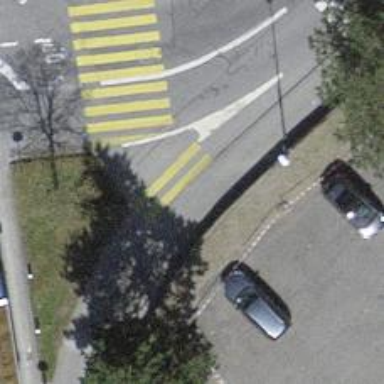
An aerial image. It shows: Kerb barrier.